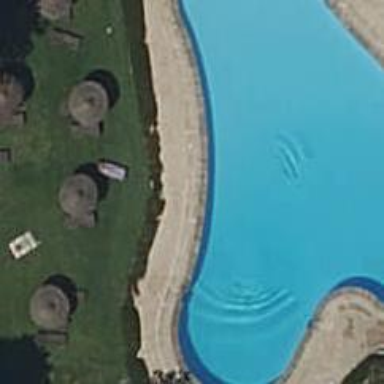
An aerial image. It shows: Swimming pool located in leisure land.